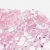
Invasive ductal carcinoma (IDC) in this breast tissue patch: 0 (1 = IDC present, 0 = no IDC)